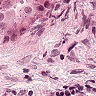
Metastatic tissue present: yes